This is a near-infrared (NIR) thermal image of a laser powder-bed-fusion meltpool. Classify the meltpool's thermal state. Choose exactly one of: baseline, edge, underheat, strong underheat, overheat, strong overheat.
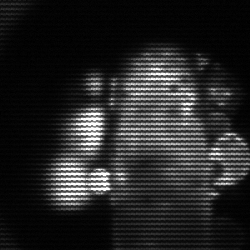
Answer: strong underheat